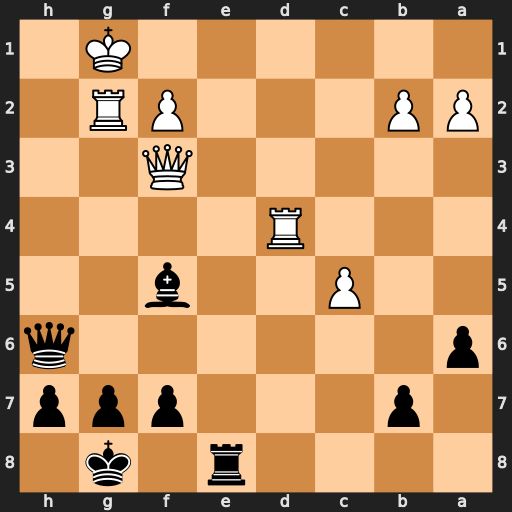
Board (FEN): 4r1k1/1p3ppp/p6q/2P2b2/3R4/5Q2/PP3PR1/6K1
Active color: b
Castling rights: -
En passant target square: -
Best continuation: Re1#